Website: bh-photo
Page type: account-selection
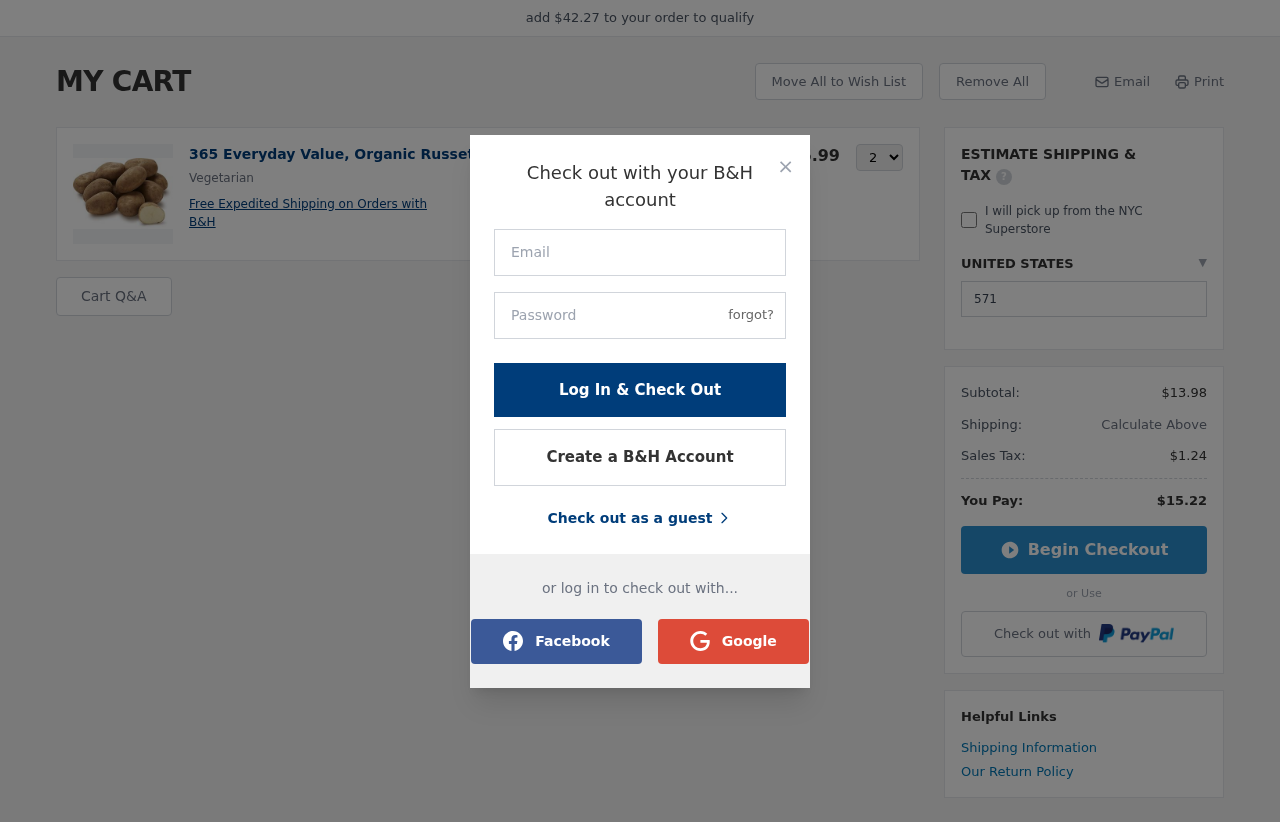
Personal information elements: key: PII_COUNTRY
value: UNITED STATES
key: PII_LOGIN_USERNAME
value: william_williams
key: PII_POSTCODE
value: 57150
Product elements: key: PRODUCT1_DESC
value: Vegetarian
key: PRODUCT1_NAME
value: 365 Everyday Value, Organic Russet Potatoes, 5 lb Bag
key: PRODUCT1_PRICE
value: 6.99
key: PRODUCT1_QUANTITY
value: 2
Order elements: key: ORDER_SUBTOTAL
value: $13.98
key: ORDER_TAX
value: $1.24
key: ORDER_TOTAL
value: $15.22
Other elements: key: AMOUNT_TO_QUALIFY
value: $42.27